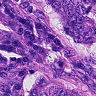
Metastatic tissue present: yes